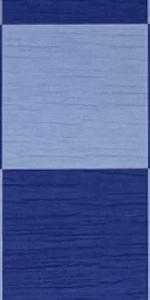
Label: Empty